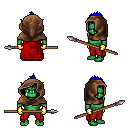
a pixel art fantasy rpg character, male body template, orc, green skin, red cape, red pants, blue mohawk hairstyle, cloth hood, gold gloves, spear, four views (front, back, left, right), 2x2 character sprite sheet, small pixel art, hard edges, no anti-aliasing